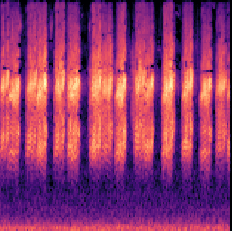
Sound class: Frog